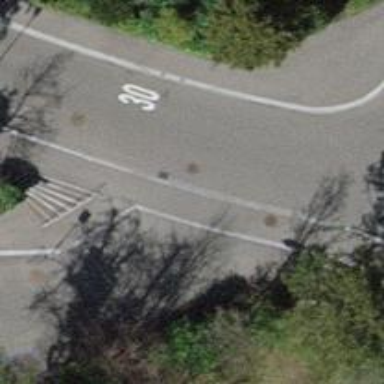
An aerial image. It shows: Sidewalk.